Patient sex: M
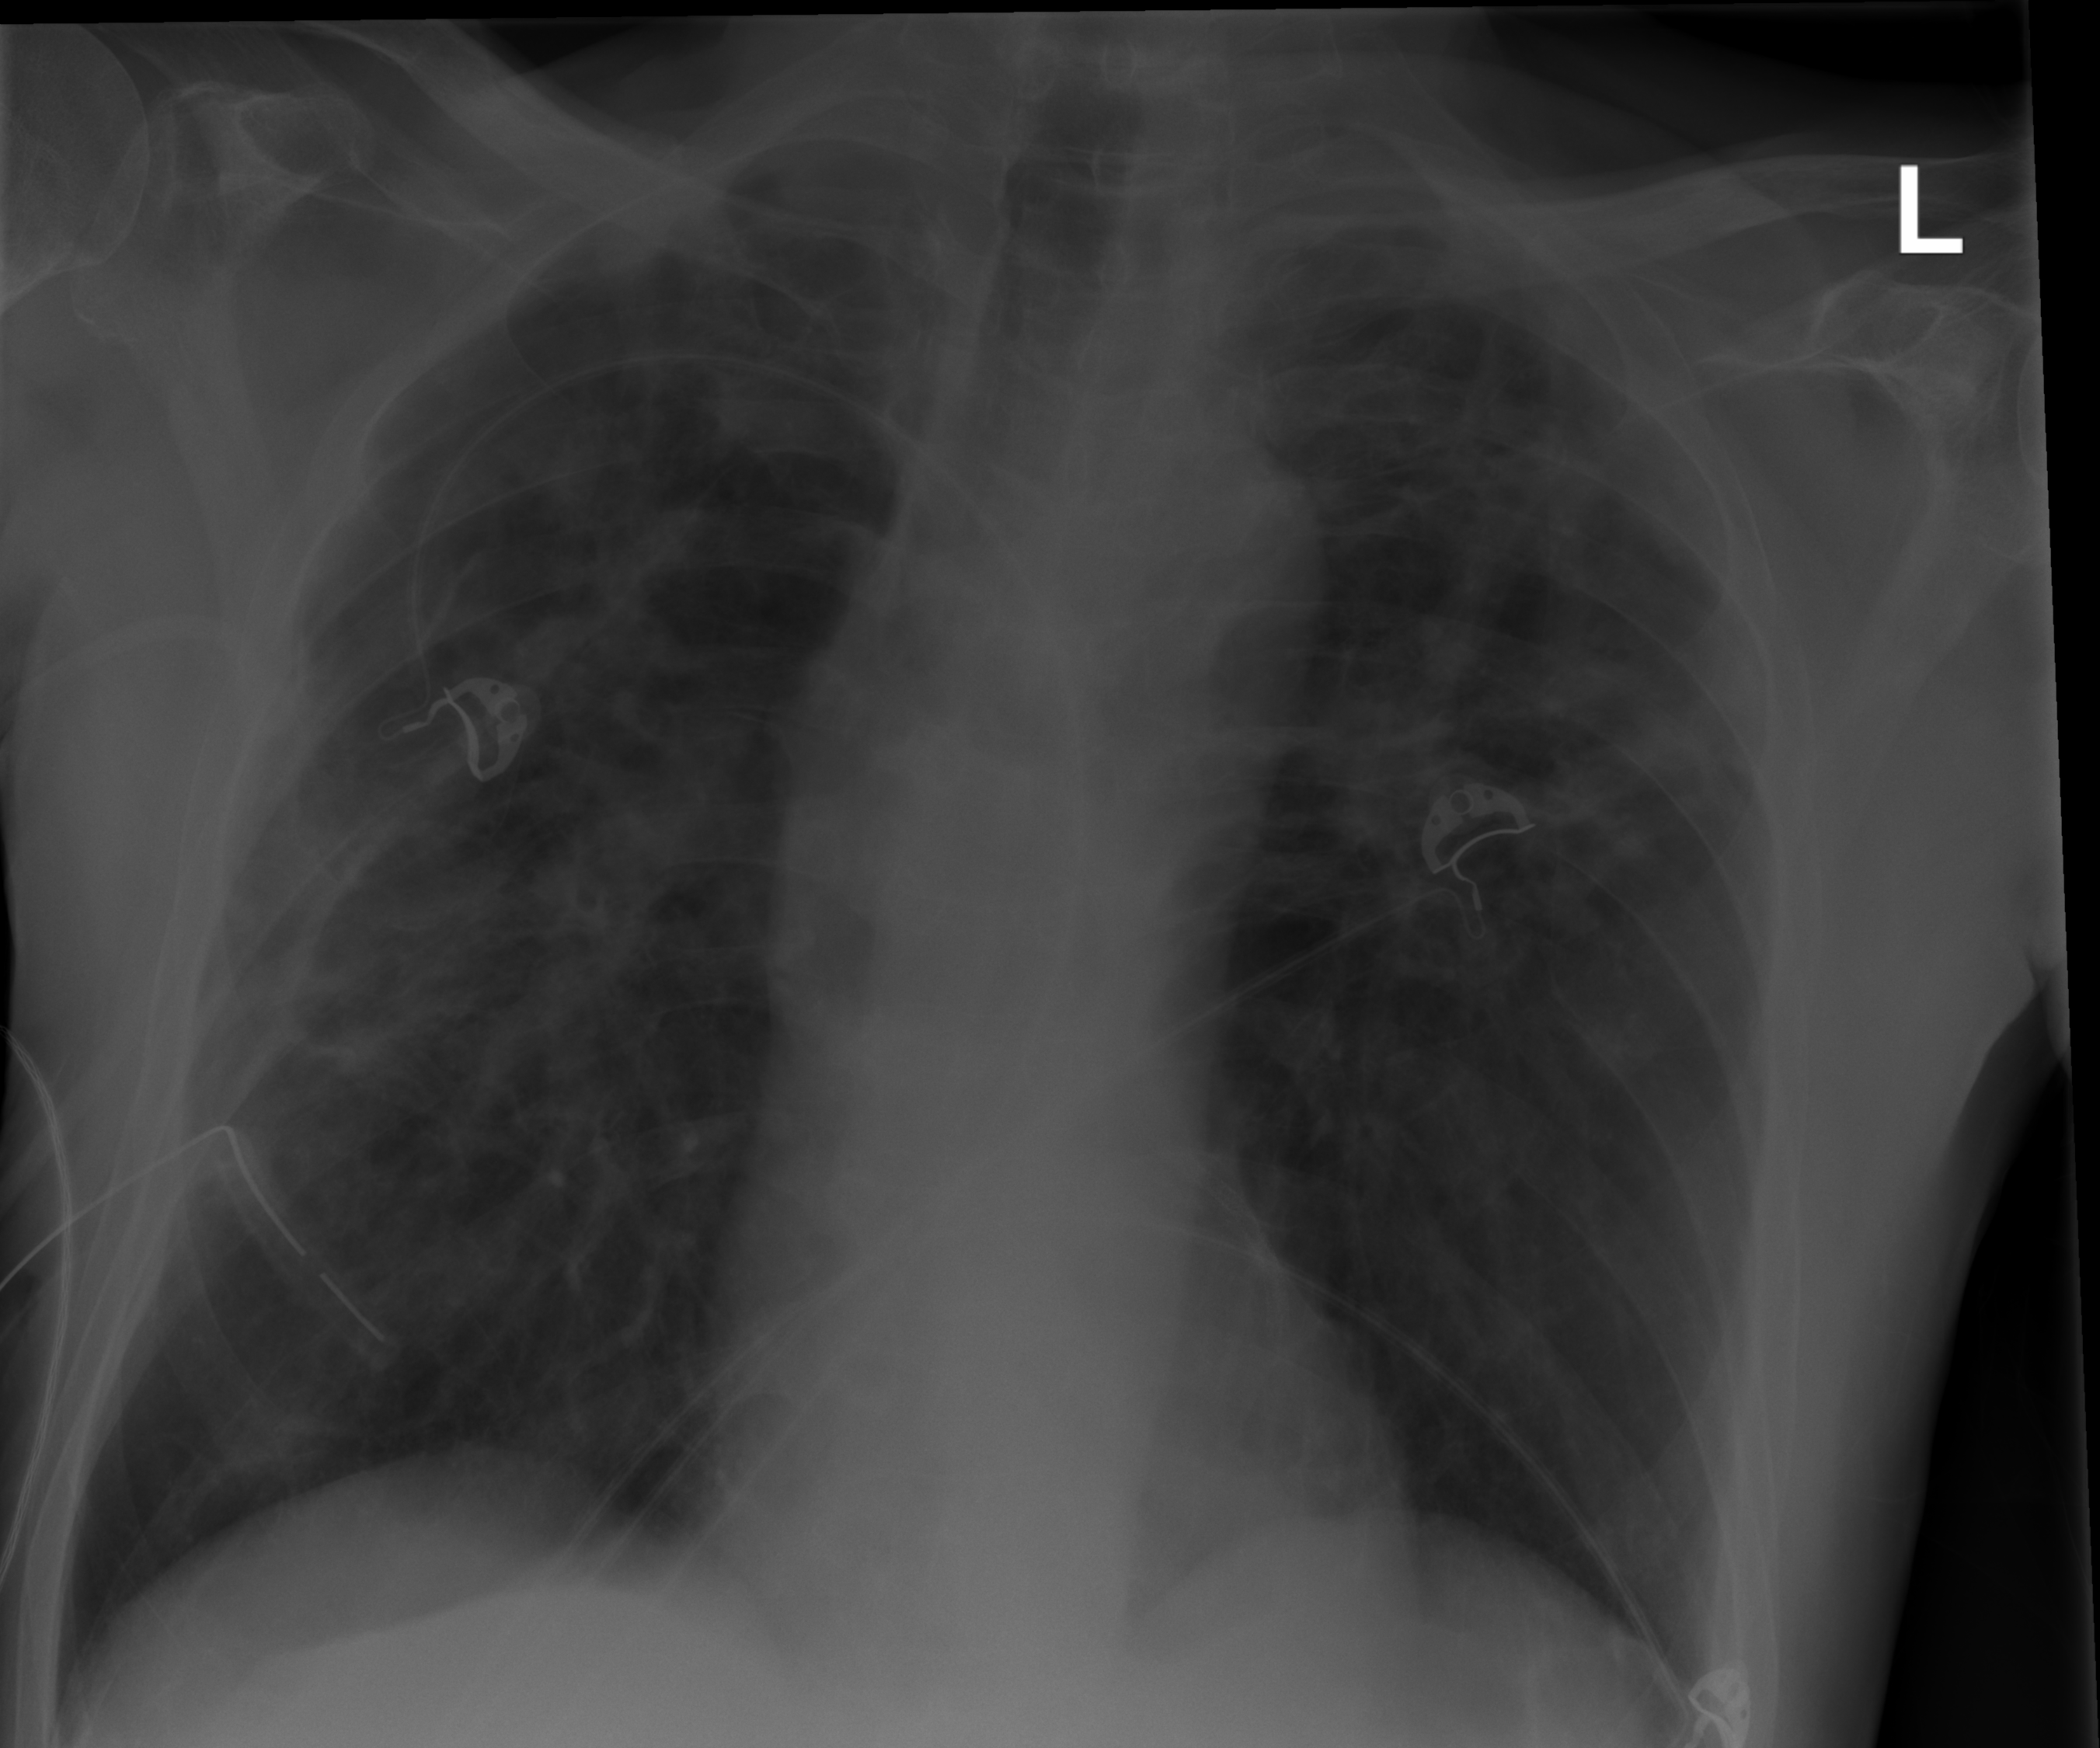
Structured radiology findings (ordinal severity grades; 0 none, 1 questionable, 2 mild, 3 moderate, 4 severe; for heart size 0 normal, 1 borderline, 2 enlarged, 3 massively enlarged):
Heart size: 0
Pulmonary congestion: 0
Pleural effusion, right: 0
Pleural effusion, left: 0
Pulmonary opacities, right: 2
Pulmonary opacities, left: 2
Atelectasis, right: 3
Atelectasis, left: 3